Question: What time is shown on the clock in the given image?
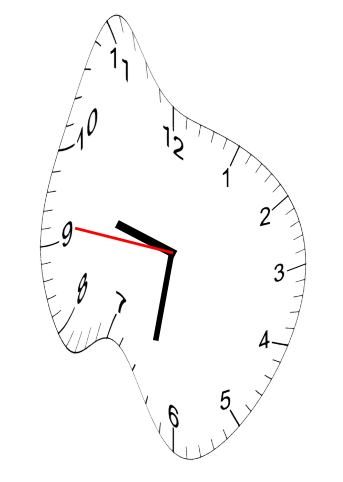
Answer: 09:31:46